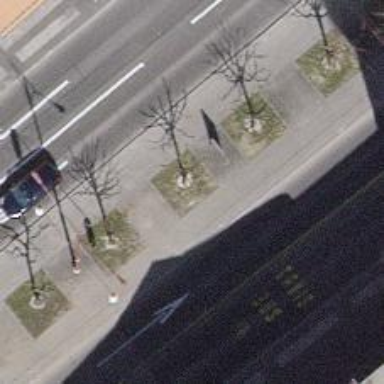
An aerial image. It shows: Avenue lined with deciduous broadleaved trees.